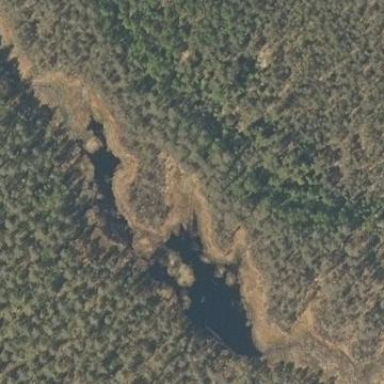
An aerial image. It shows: Pond with natural water.